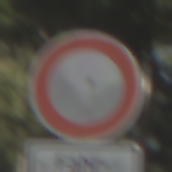
Verkehrszeichen: VerbotFahrzeugeAllerArt
Zusatzzeichen unten: SonstigeFahrzeugePersonengruppenFrei4
Umgebung: Outdoor, Nature
Tageszeit: MorningAfternoon
Wetter: Clear
Licht: Natural
Jahreszeit: NotSpecified
Kontrast: HighContrast